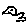
Label: bird